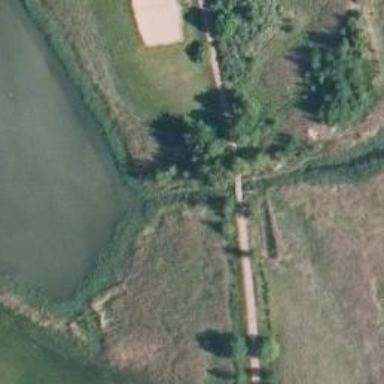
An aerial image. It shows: Footway on bridge.